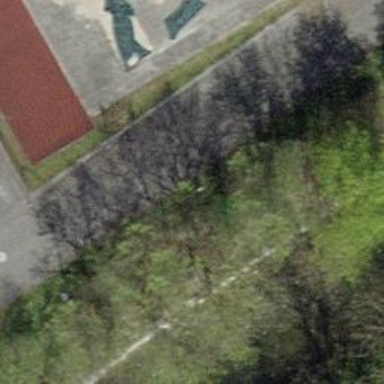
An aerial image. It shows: Bench.